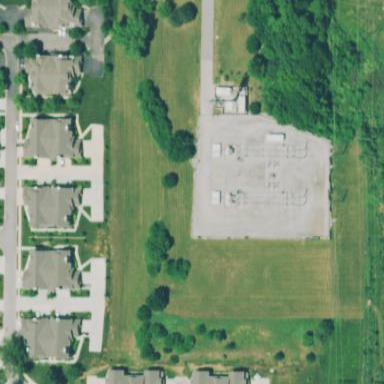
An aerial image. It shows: Distribution-level power substation.